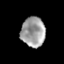
Tissue: prostate
Cell type: NK cells
Senescence score: 0.3008
Nuclear area (px): 705
Mean DAPI intensity: 158.953